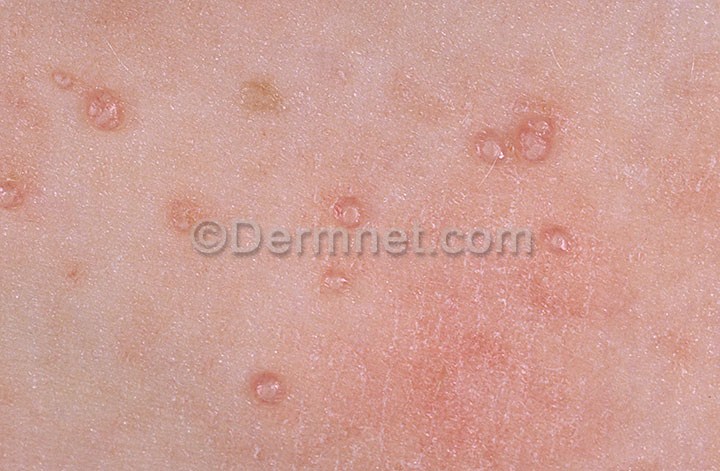
Disease: Warts Molluscum and other Viral Infections